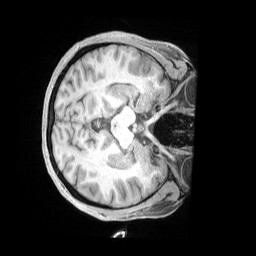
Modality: T1w
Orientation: axial
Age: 37
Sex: female
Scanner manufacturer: siemens
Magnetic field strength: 3 T
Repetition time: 2 s
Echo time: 0.00211 s